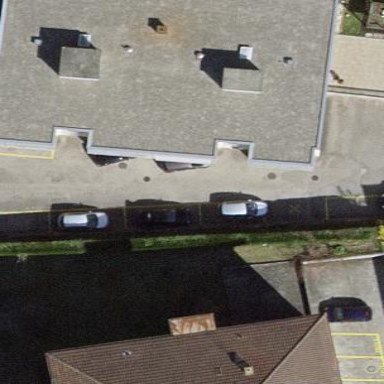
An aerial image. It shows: Image showing building with apartments.